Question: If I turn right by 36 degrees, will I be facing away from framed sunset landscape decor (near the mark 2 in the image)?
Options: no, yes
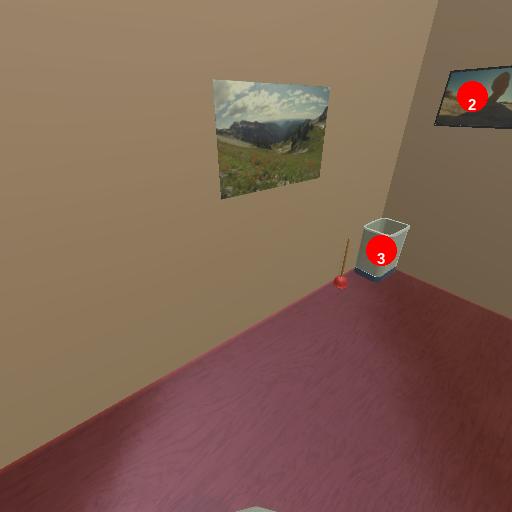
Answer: no